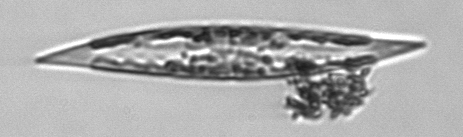
Label: Pleurosigma